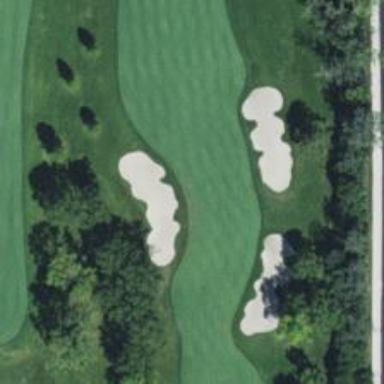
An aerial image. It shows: Golf hole.